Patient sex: M
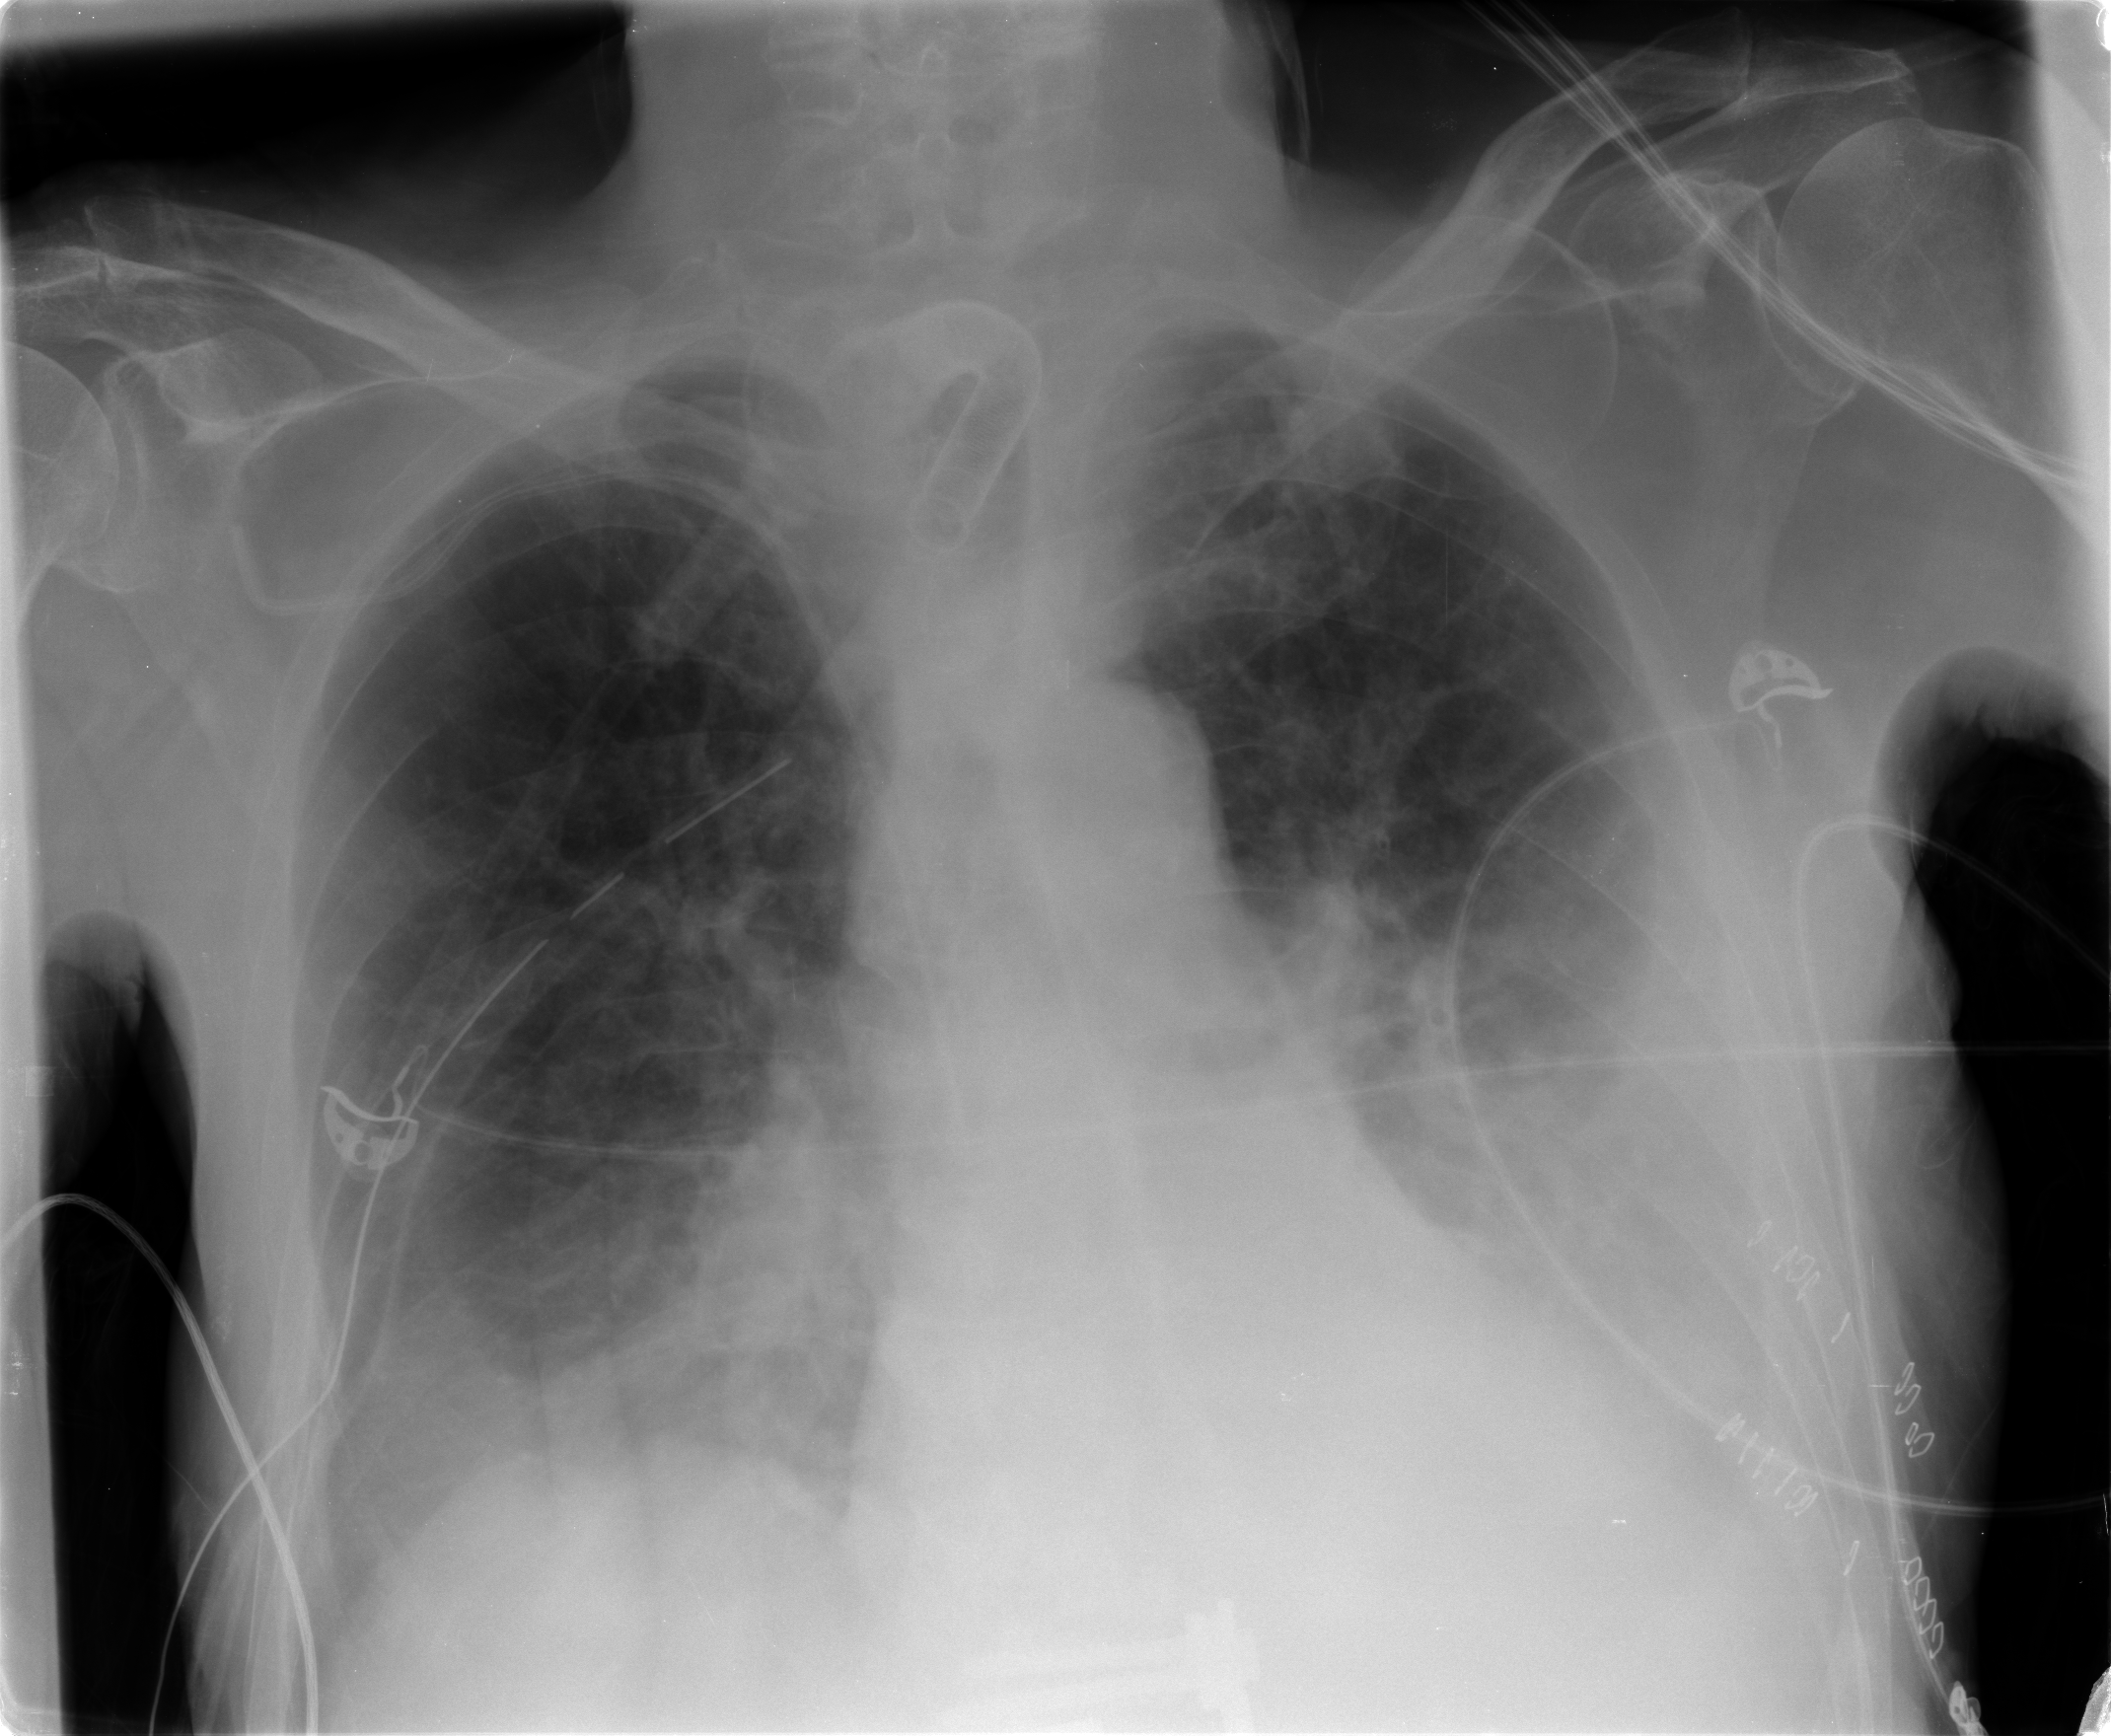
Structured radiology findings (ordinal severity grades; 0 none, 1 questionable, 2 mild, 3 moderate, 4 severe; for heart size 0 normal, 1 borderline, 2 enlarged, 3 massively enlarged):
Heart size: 1
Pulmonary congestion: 2
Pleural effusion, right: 2
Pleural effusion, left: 3
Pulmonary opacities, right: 0
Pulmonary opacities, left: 2
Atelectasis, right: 2
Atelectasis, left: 2